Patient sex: M
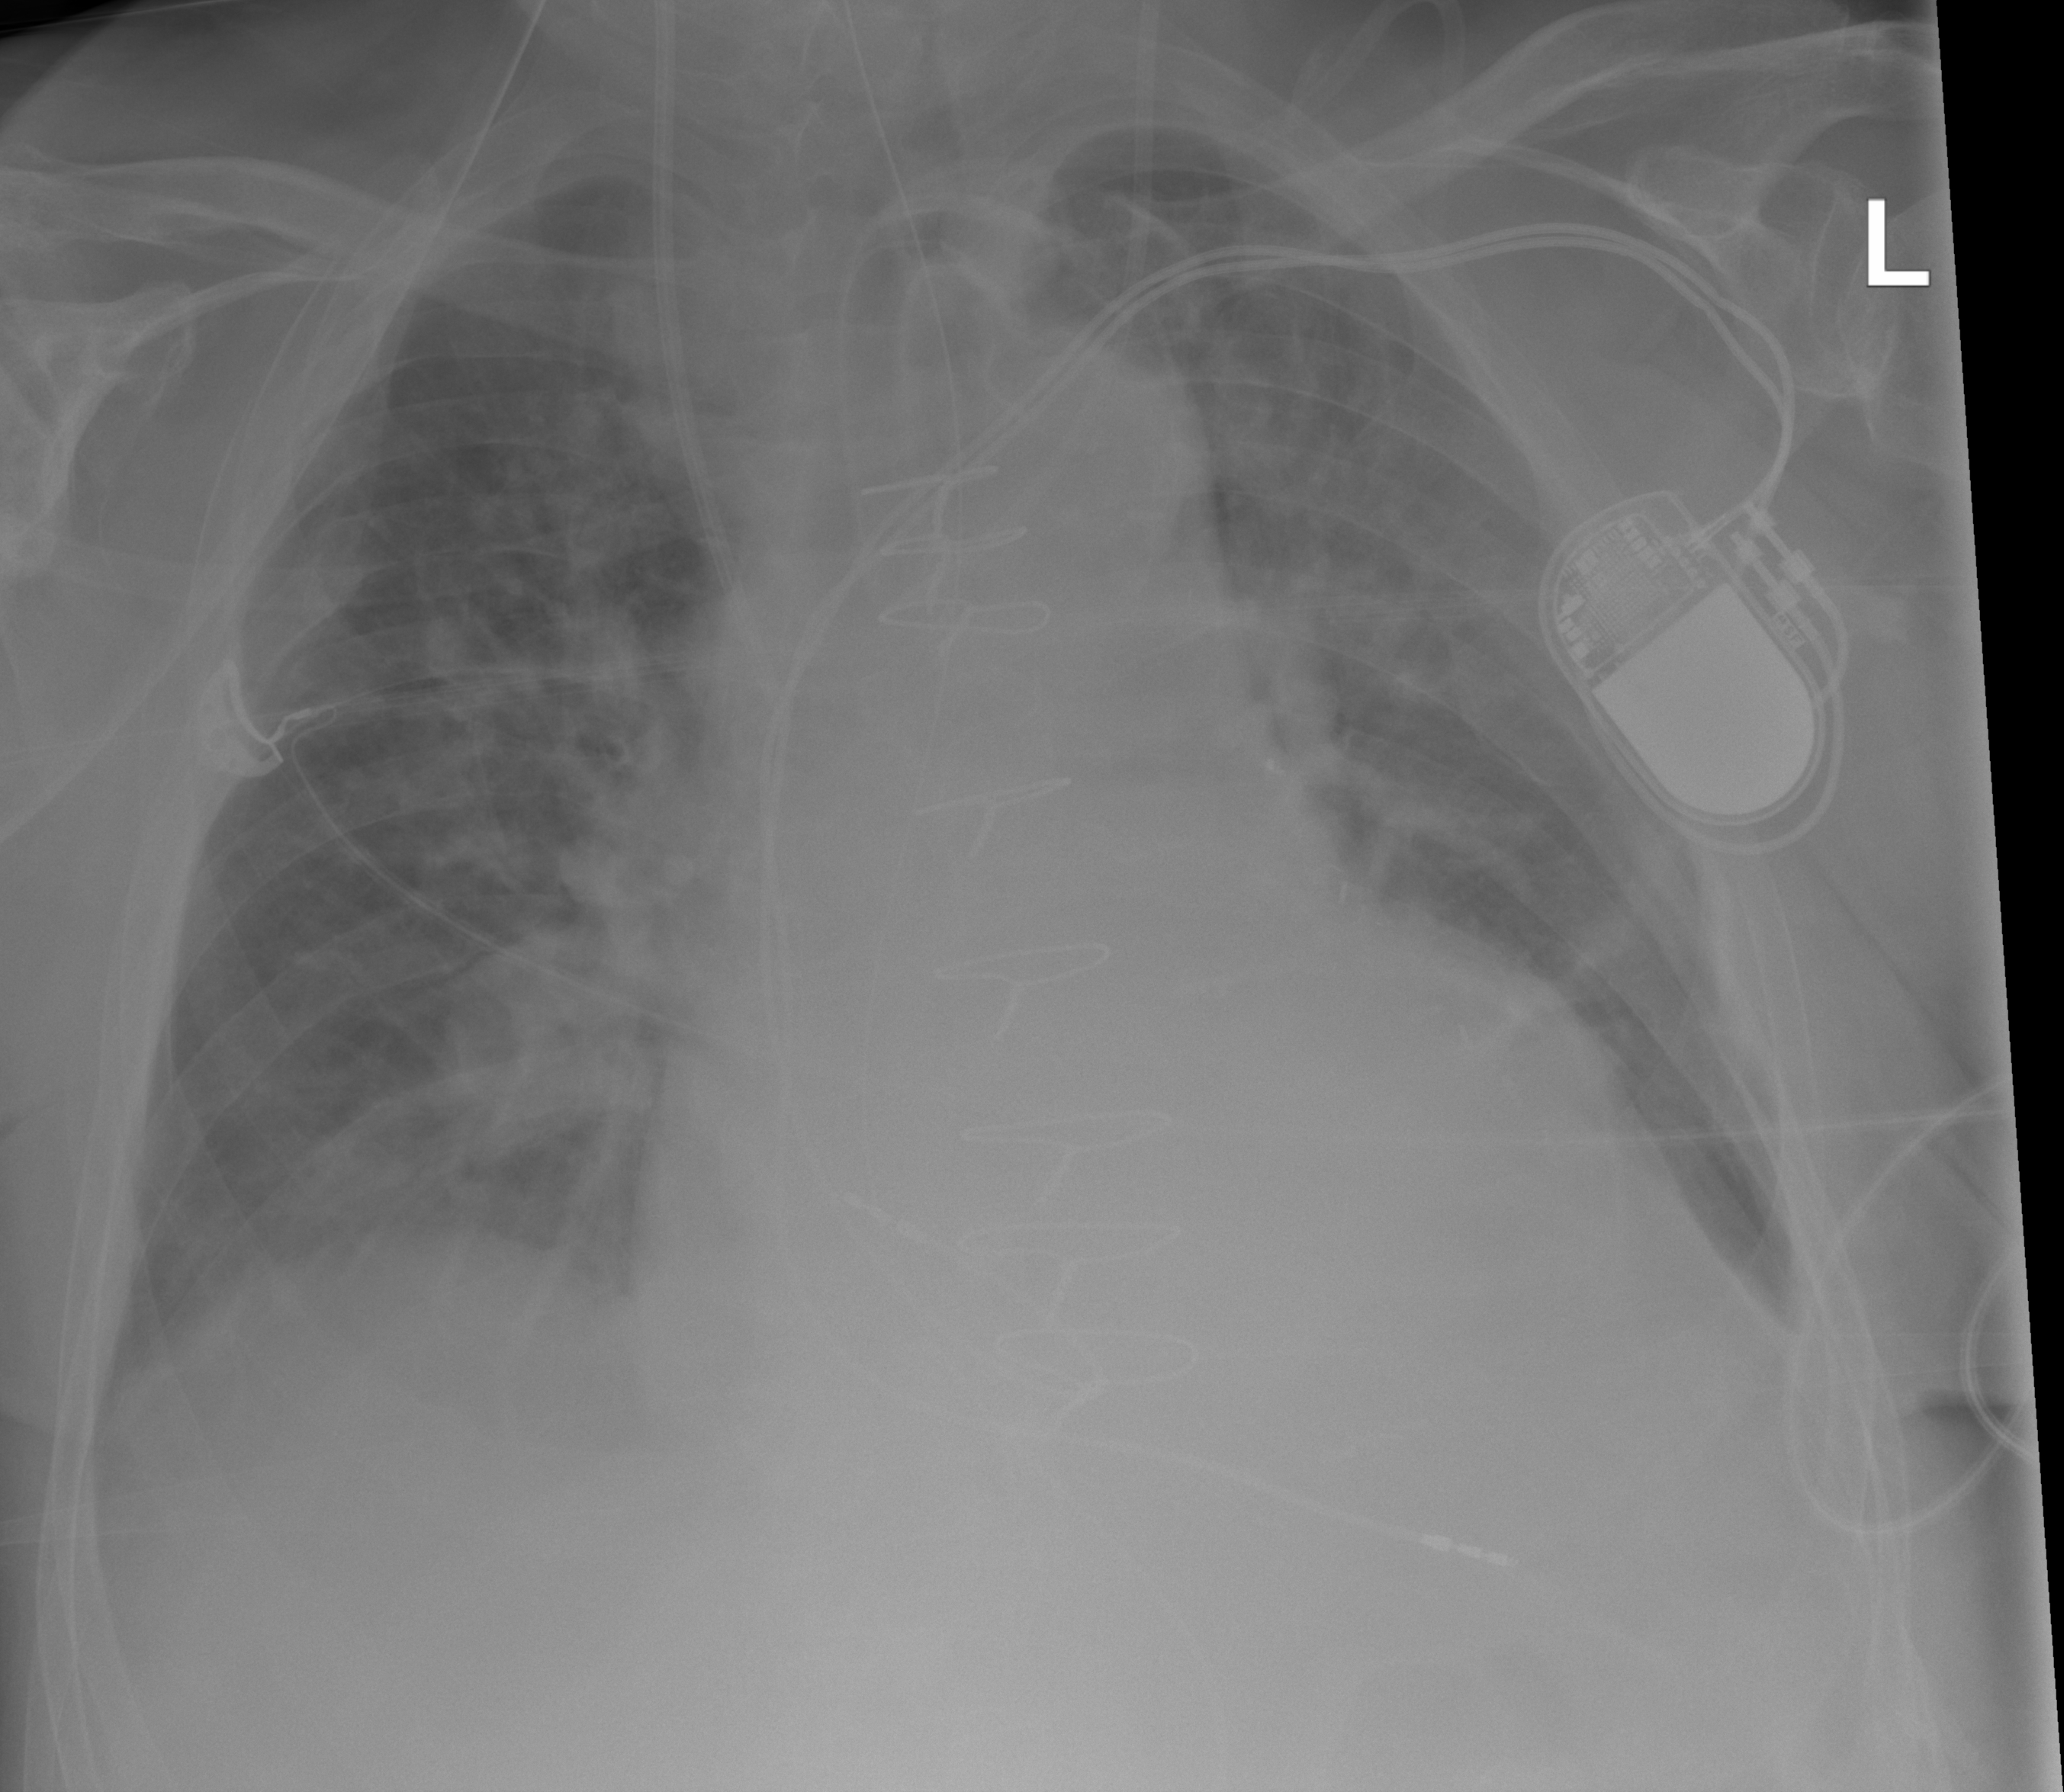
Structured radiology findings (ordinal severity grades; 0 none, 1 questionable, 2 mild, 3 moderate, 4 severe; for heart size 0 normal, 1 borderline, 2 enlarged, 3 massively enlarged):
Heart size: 2
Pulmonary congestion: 3
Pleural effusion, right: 0
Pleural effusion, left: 2
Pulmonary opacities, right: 2
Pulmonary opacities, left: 2
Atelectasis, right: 2
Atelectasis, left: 2